Field crop: tomato
Growth stage: 2
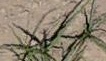
Species: solanum